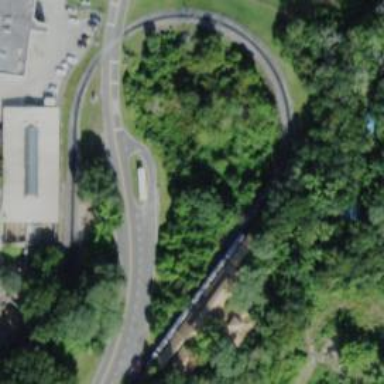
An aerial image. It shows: Train station building.